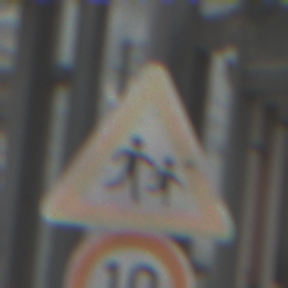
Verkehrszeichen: KinderLinks
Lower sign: Geschwindigkeit10
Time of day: Midday
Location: Roofed (Special)
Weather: Overcast
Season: NotSpecified
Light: Natural